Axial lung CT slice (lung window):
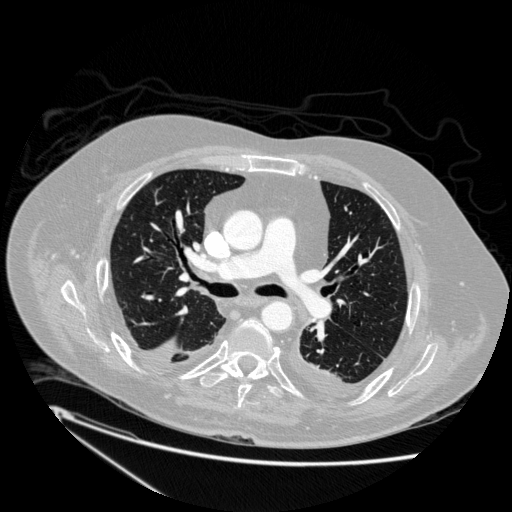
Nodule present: no